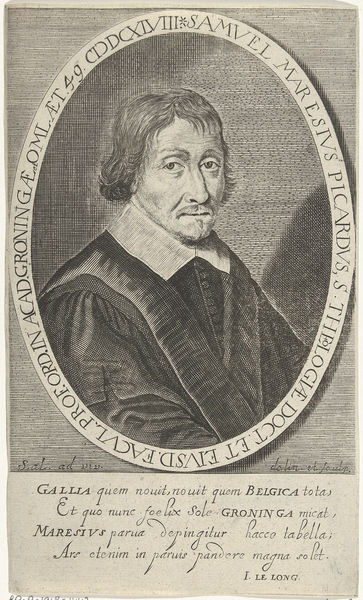
Titel: Portret van Samuel Maresius
Künstler: Steven van Lamsweerde
Standort: Amsterdam
Institution: Rijksmuseum
Schlagwörter: church, priest, white, black, collar, face, gray, grey, hair, nose, old, portrait, robe, seated, picture, print, sad, man, roman, ear, head, eyes, male, drawing, black and white, oval, chin, mouth, buttons, etching, monochrome, beard, jacket, writing, person, human, garment, ink, engraving, pencil, religion, circle, lips, long, shading, clothing, tan, hatching, forehead, round, goatee, eyebrow, latin, text, scholar, potrait, mustache, words, serious, official, science, brows, facial hair, law, whtie, portarit, value, portrair, looking left, judge, had, medalion, well dressed, numerals, mar, samuel, portrat, selfie, theology, gallia, samvel, le long, maresius, picardus, o zl, manengraving, belgica